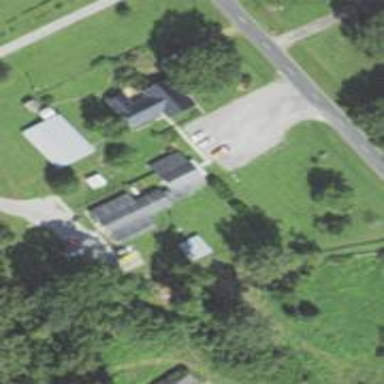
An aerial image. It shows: Veterinary facility.